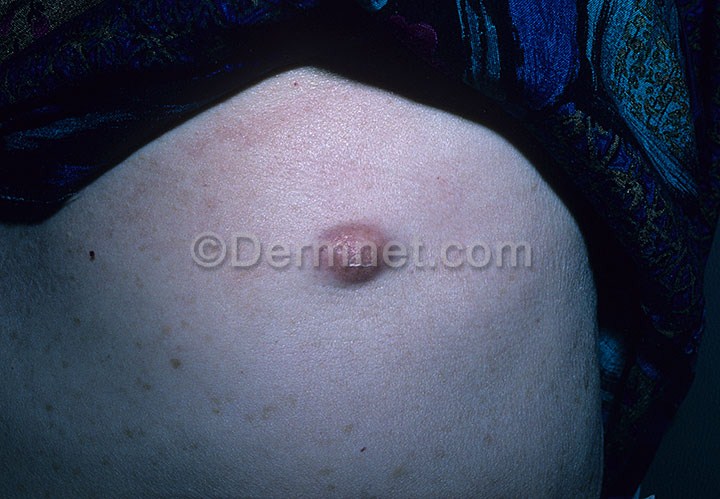
Disease: Seborrheic Keratoses and other Benign Tumors